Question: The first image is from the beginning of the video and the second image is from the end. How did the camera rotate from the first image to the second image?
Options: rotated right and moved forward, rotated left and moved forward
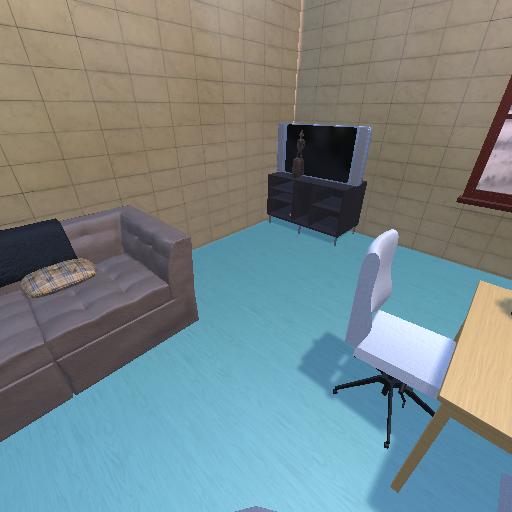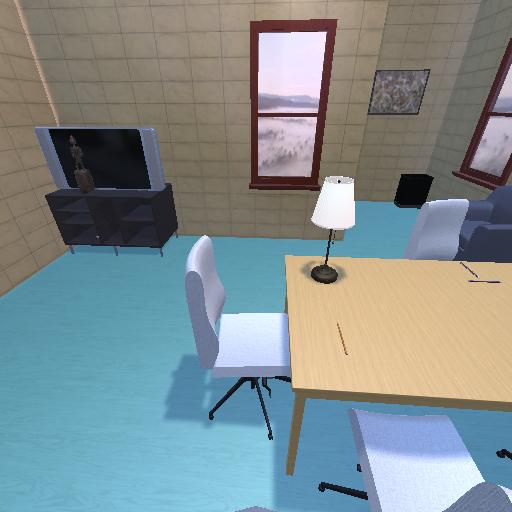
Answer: rotated right and moved forward